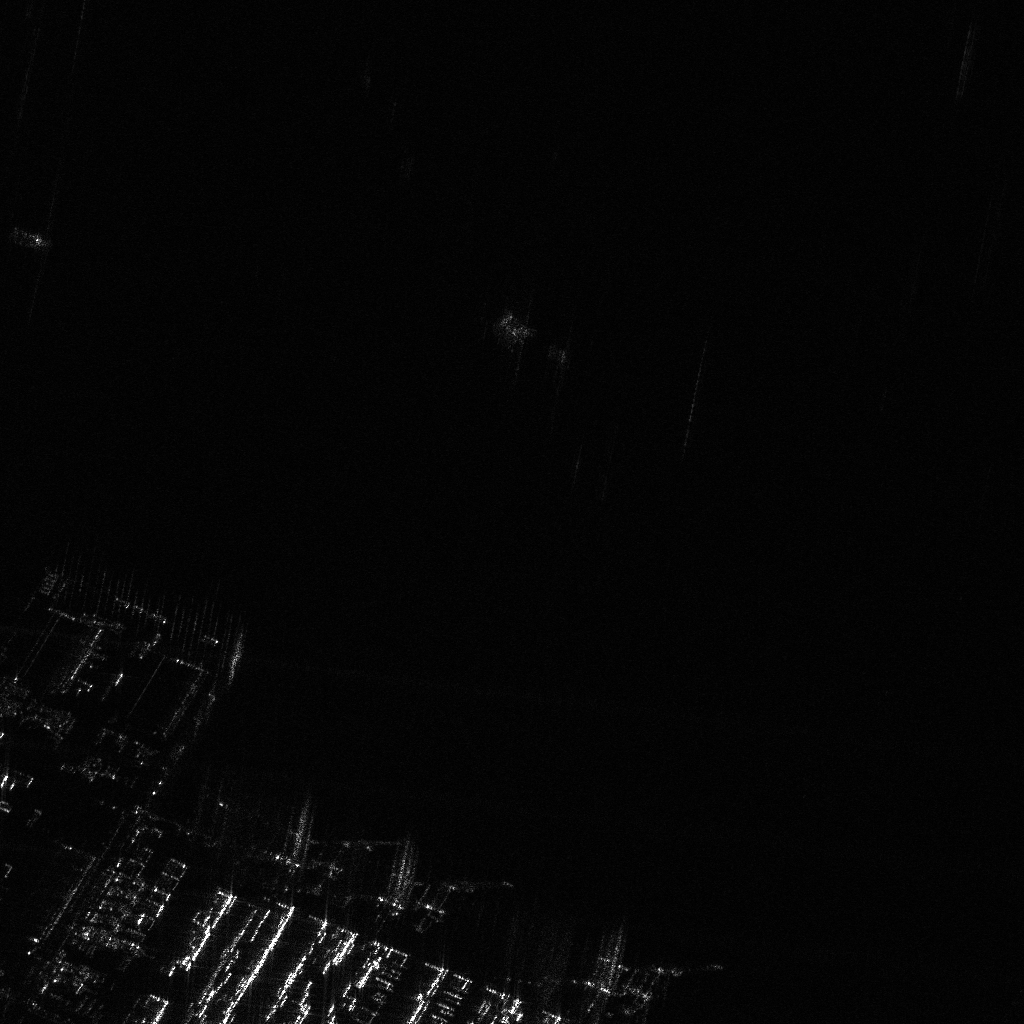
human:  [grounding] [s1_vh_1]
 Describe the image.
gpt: In the satellite image, there is  <ref>1 medium container </ref> <box>[[0, 21, 5, 24, 20]]</box> located at top left.